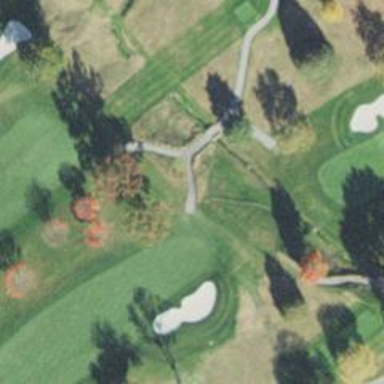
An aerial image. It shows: Path bridge on golf course.